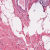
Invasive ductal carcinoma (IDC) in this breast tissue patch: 0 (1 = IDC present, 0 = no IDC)